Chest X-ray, AP view. Patient: 57 years old, sex M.
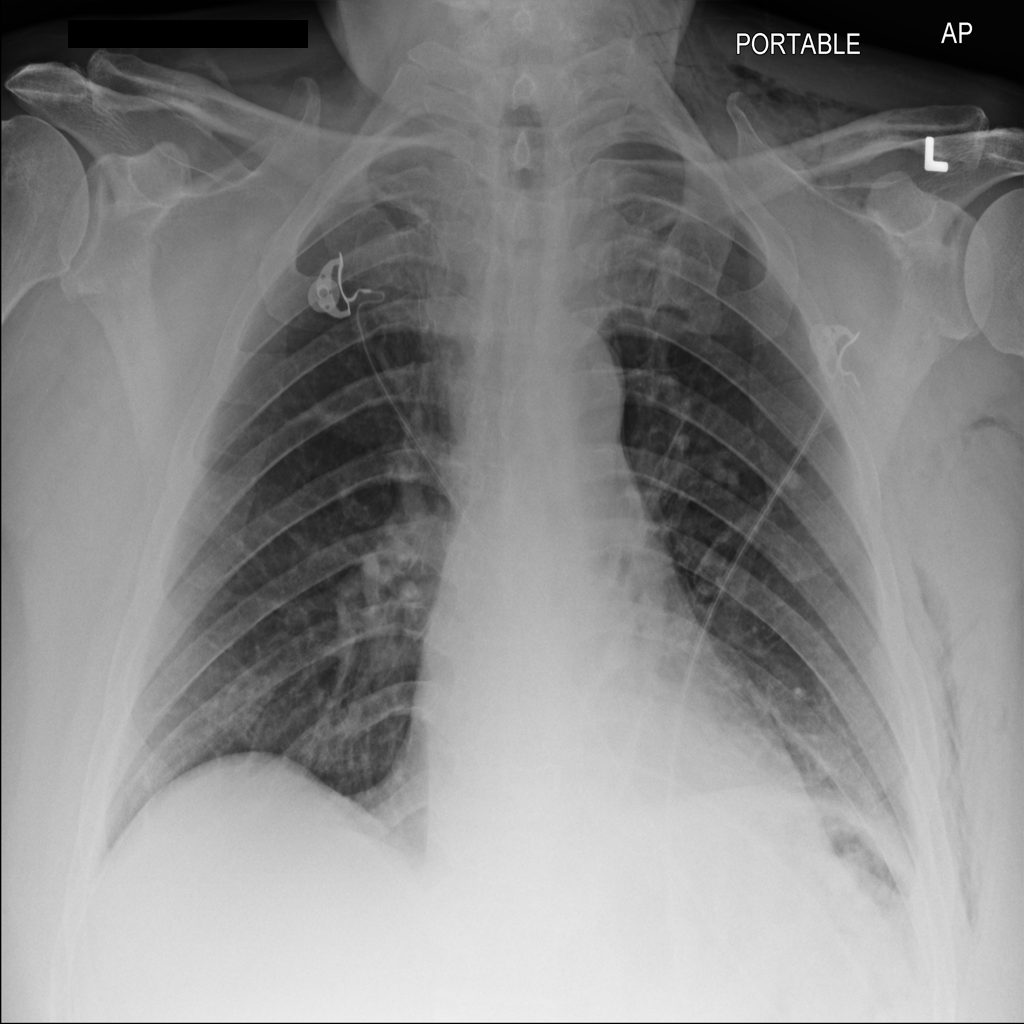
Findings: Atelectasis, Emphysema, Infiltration